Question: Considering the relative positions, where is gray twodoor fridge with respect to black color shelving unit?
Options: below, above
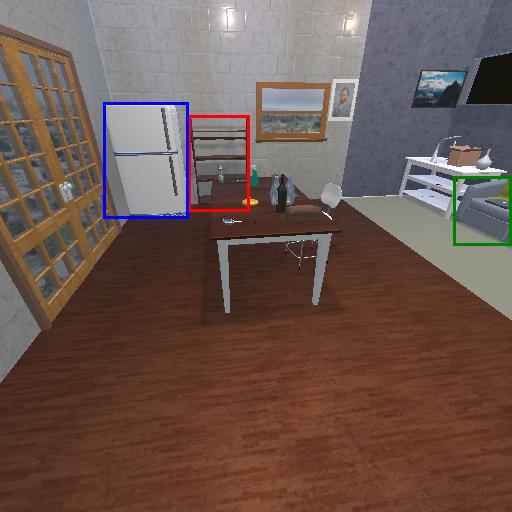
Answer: below